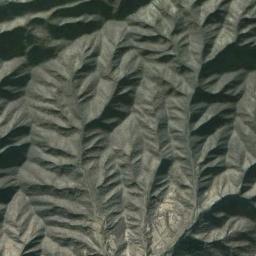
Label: mountain